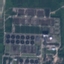
Land use / land cover class: Industrial